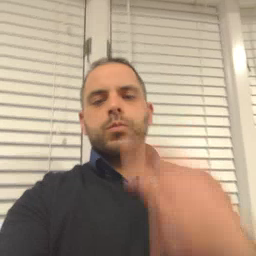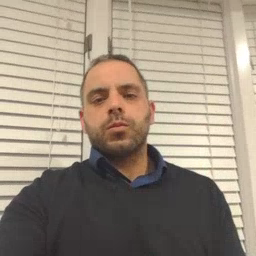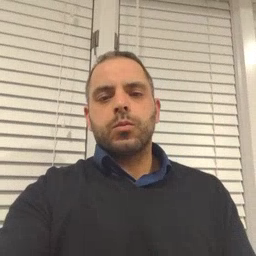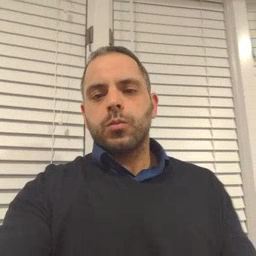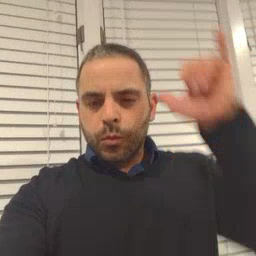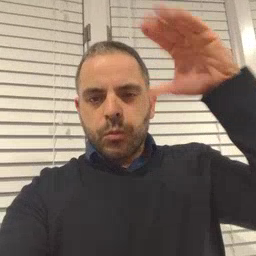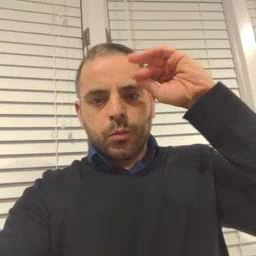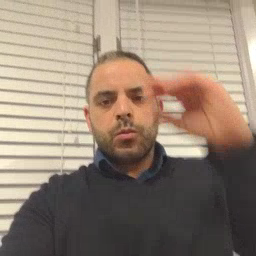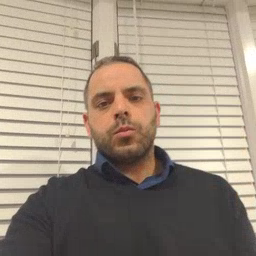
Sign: cowboy